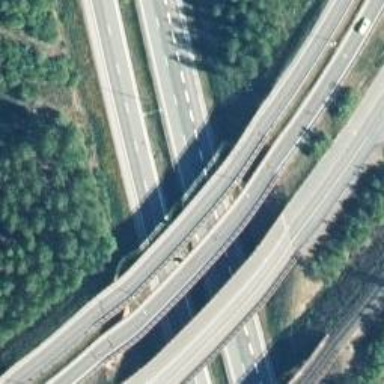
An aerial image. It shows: Asphalt motorway.